四年级 · 算术
列坚式计算。
$4.65+87.5=$
$34.2-16.98=$
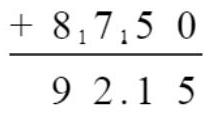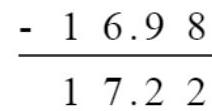
答案: 解$92.15 ; 17.22$; (坚式见详解)

【分析】小数之间的加、减法计算时，应先将小数点及相同数位对齐，再按照整数的加、减法计算的方法进行计算, 依此计算。

【详解】 $4.65+87.5=92.15$

$$
34.2-16.98=17.22
$$

4.65
34.20